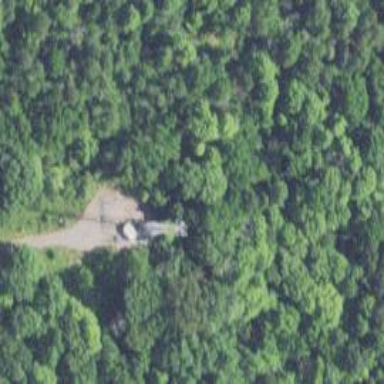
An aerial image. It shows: Communication mast tower.